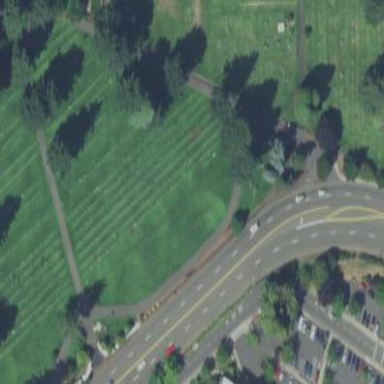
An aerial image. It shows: Cemetery.